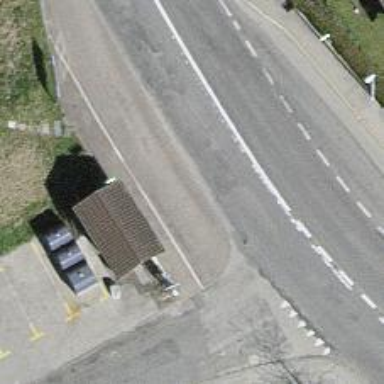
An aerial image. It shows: Bus stop with platform for public transport.